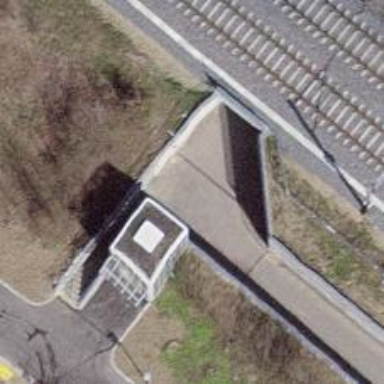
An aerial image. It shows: Tunnel footway.